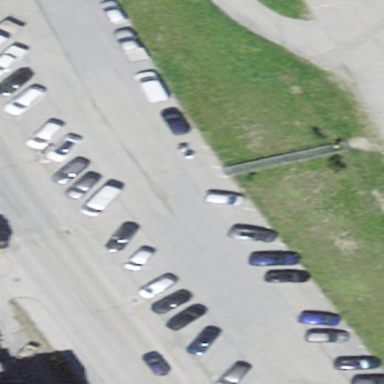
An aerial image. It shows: Parking area with surface.